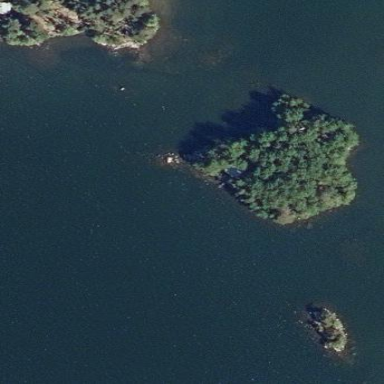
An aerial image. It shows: Islet.